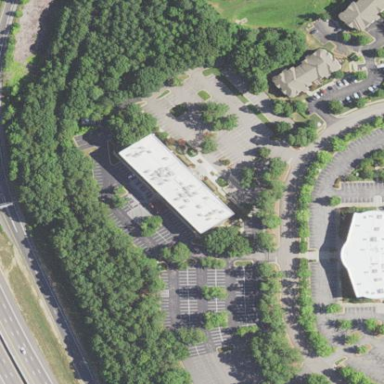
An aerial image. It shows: Commercial building.